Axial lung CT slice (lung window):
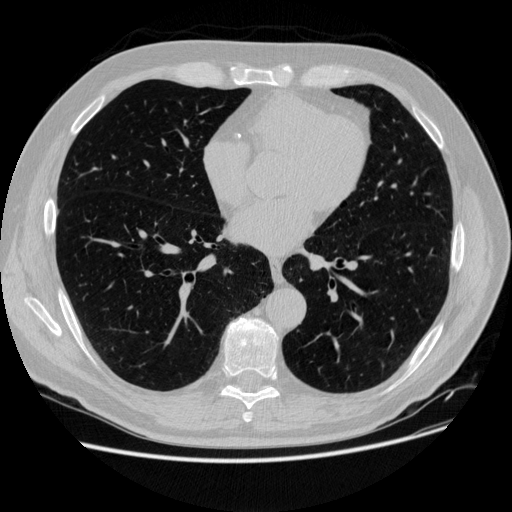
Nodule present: no